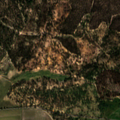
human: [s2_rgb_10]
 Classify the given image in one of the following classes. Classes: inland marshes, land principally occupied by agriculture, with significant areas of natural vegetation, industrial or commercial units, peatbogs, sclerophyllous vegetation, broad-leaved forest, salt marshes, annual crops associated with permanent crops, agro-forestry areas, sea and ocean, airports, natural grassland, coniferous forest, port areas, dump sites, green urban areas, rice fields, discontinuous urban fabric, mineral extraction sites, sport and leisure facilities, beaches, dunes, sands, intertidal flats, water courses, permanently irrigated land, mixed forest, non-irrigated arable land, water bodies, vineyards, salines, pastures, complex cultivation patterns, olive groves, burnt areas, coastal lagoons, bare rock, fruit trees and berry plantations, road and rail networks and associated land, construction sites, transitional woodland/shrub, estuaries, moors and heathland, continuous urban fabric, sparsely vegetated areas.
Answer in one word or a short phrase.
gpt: rice fields, agro-forestry areas, broad-leaved forest, coniferous forest, transitional woodland/shrub